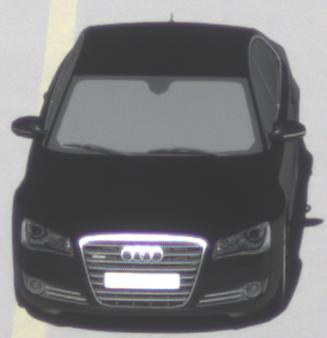
Make: Audi
Model: A8 D4
Model produced from: 2009
Model produced until: 2017
Doors: 4
Color: black
Road condition: dry road
Daytime: morning or afternoon
Contrast: high contrast